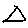
Label: triangle